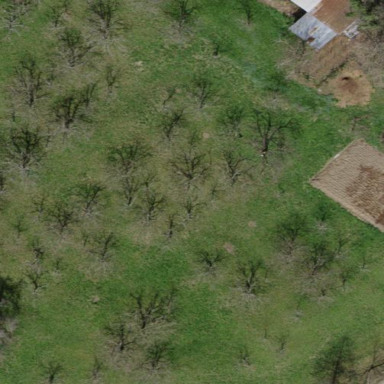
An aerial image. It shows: Orchard.